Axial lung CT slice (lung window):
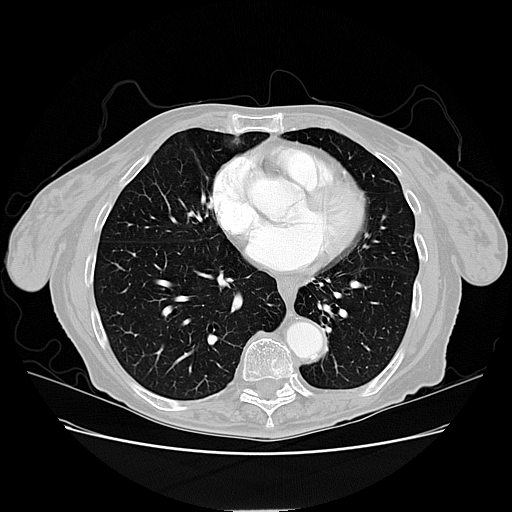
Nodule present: no